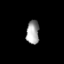
Tissue: lung
Cell type: Epithelial cells
Senescence score: 0.2393
Nuclear area (px): 298
Mean DAPI intensity: 160.534